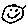
Label: smiley face